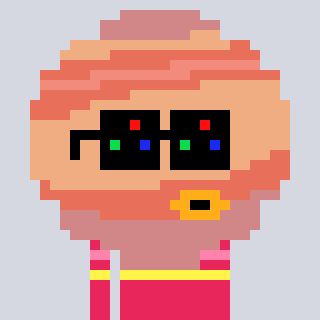
a pixel art character with square black sunglasses, a jupiter-shaped head and a redpinkish-colored body on a cool background